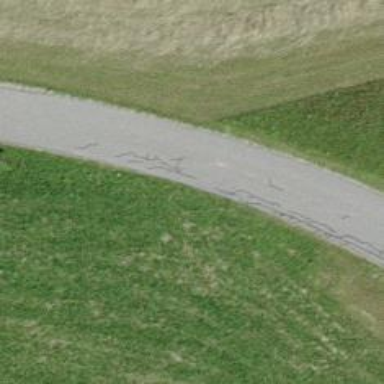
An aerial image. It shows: Unclassified road with asphalt surface.